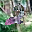
Label: 2